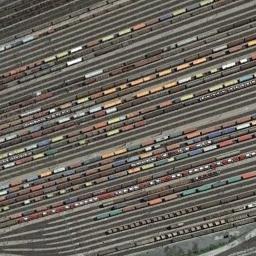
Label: railway